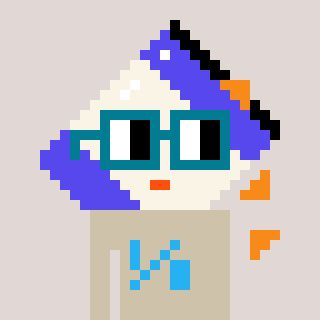
a pixel art character with square dark green glasses, a chips-shaped head and a bege-colored body on a warm background